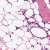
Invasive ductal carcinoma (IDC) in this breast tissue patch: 0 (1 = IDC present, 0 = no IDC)